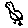
Label: bird